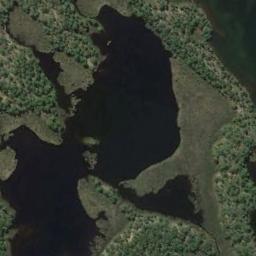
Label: wetland